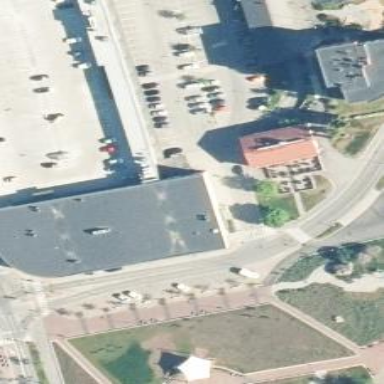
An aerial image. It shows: Pharmacy providing healthcare services.